Question: I know SpriteKit already handles pausing the game when the app enters the inactive state but what I'm trying to do is add a SKLabelNode "tap to resume" when the app re-enters the active state. Right now it's calling my functions correctly and pausing the game, but the text is not showing.
## AppDelegate.swift
'''
func applicationWillResignActive(application: UIApplication) {
// Sent when the application is about to move from active to inactive state. This can occur for certain types of temporary interruptions (such as an incoming phone call or SMS message) or when the user quits the application and it begins the transition to the background state.
// Use this method to pause ongoing tasks, disable timers, and throttle down OpenGL ES frame rates. Games should use this method to pause the game.
println("applicationWillResignActive")
NSNotificationCenter.defaultCenter().postNotificationName("PauseGameScene", object: self)
NSNotificationCenter.defaultCenter().postNotificationName("ShowPauseText", object: self)
...
}
'''
## GameScene.swift
'''
class GameScene: SKScene, SKPhysicsContactDelegate {
...
let tapToResume = SKLabelNode(fontNamed: "Noteworthy")
...
override func didMoveToView(view: SKView) {
...
NSNotificationCenter.defaultCenter().addObserver(self, selector: Selector("pauseGameScene"), name: "PauseGameScene", object: nil)
NSNotificationCenter.defaultCenter().addObserver(self, selector: Selector("showPauseText"), name: "ShowPauseText", object: nil)
tapToResume.text = "tap to resume"
tapToResume.position = CGPoint(x:CGRectGetMidX(self.frame), y:CGRectGetMidY(self.frame))
tapToResume.fontSize = 55
tapToResume.hidden = true
self.addChild(tapToResume)
...
}
func pauseGameScene() {
println("pause game")
self.view?.paused = true
}
func showPauseText() {
if self.view?.paused == true {
tapToResume.hidden = false
println("show text")
}
}
override func touchesBegan(touches: Set<NSObject>, withEvent event: UIEvent) {
...
if self.paused {
self.view?.paused = false
if tapToResume.hidden == false {
tapToResume.hidden = true
}
}
}
...
}
'''
EDIT:
Below is a screenshot of my terminal output with my latest edits to my above code:

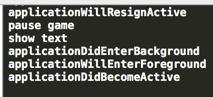
Answer: So I "hacked" my solution here. Thanks to 'ABakerSmith' with the suggestion of setting 'self.speed = 0.0', the actions were paused and the my label will appear but the 'physicsWorld' was still active. So my solution was to set 'self.speed = 0.0' AND 'self.physicsWorld.speed = 0.0'. When the app returns from the inactive state, I just reset 'self.speed = 1.0' and 'self.physicsWorld.speed = 1.0'. I'm sure there are other solutions to this dilemma but since SpriteKit already handles interruptions, all I really needed to do was pause the actions and the physics.
# GameScene.swift
'''
class GameScene: SKScene, SKPhysicsContactDelegate {
let tapToResume = SKLabelNode(fontNamed: "Noteworthy")
...
override func didMoveToView(view: SKView) {
...
NSNotificationCenter.defaultCenter().addObserver(self, selector: Selector("pauseGameScene"), name: "PauseGameScene", object: nil)
NSNotificationCenter.defaultCenter().addObserver(self, selector: Selector("showPauseText"), name: "ShowPauseText", object: nil)
}
func pauseGameScene() {
self.physicsWorld.speed = 0.0
self.speed = 0.0
}
func showPauseText() {
if self.physicsWorld.speed == 0.0 {
tapToResume.hidden = false
}
}
override func touchesBegan(touches: Set<NSObject>, withEvent event: UIEvent) {
...
if self.physicsWorld.speed == 0.0 {
self.physicsWorld.speed = 1.0
self.speed = 1.0
if tapToResume.hidden == false {
tapToResume.hidden = true
}
}
}
...
}
'''
# AppDelegate.swift
'''
@UIApplicationMain
class AppDelegate: UIResponder, UIApplicationDelegate {
func applicationWillResignActive(application: UIApplication) {
// Sent when the application is about to move from active to inactive state. This can occur for certain types of temporary interruptions (such as an incoming phone call or SMS message) or when the user quits the application and it begins the transition to the background state.
// Use this method to pause ongoing tasks, disable timers, and throttle down OpenGL ES frame rates. Games should use this method to pause the game.
NSNotificationCenter.defaultCenter().postNotificationName("PauseGameScene", object: self)
NSNotificationCenter.defaultCenter().postNotificationName("ShowPauseText", object: self)
}
...
}
'''